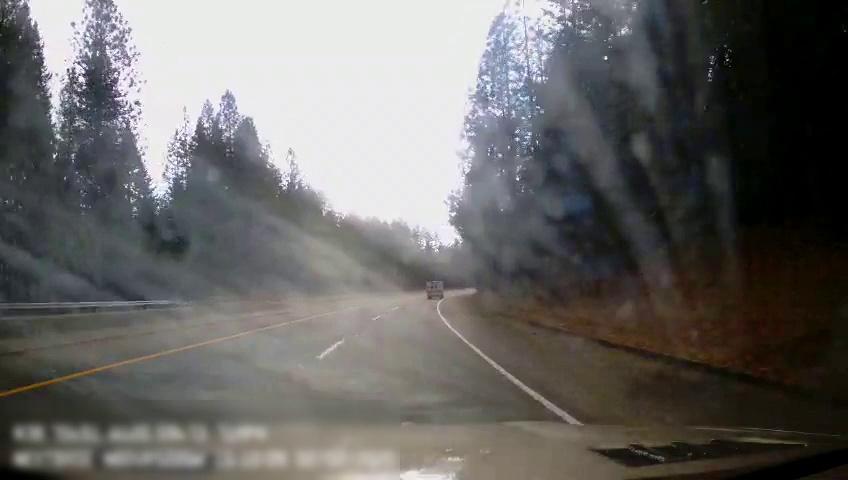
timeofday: Day
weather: Cloudy
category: Drivable Space
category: Drivable Space
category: Vehicles | Van
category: Lanes | Current Lane
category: Lanes | Alternate Lane
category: Lanes | Alternate Lane